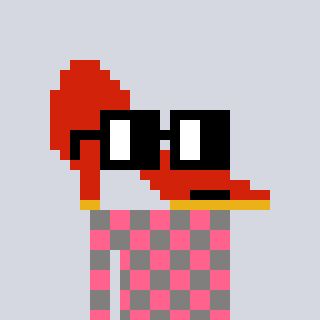
a pixel art character with square black glasses, a highheel-shaped head and a bluegrey-colored body on a cool background